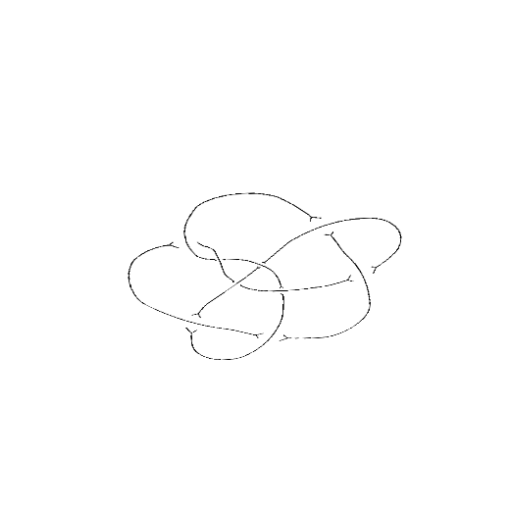
Crossing number: 9